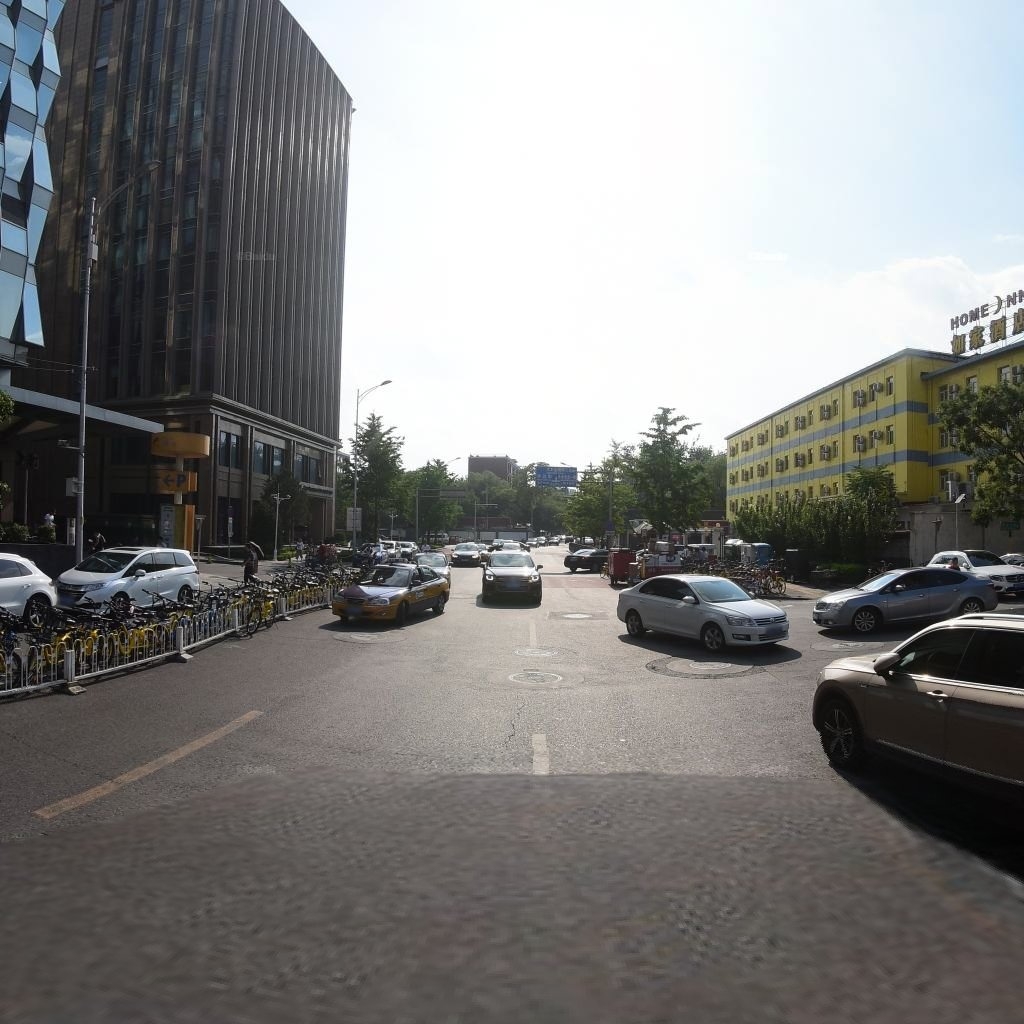
Region: Xicheng
Road damage annotations: manhole cover, manhole cover, longitudinal crack, manhole cover, manhole cover, transverse crack, manhole cover, manhole cover